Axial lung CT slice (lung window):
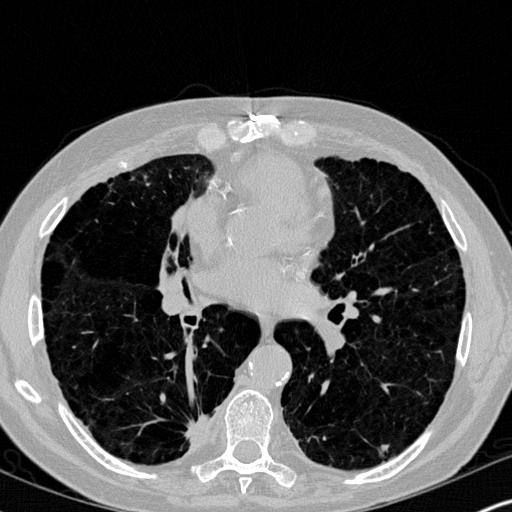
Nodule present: yes
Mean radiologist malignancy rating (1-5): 3